Field crop: tomato
Growth stage: 1
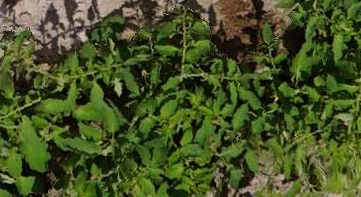
Species: tomato